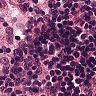
Metastatic tissue present: no